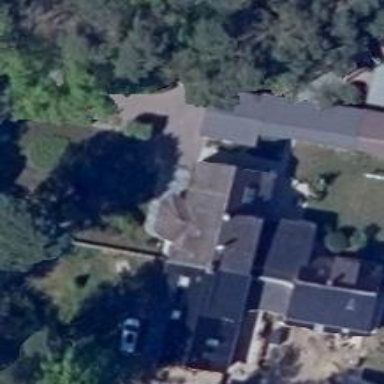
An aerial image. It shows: Terrace building.